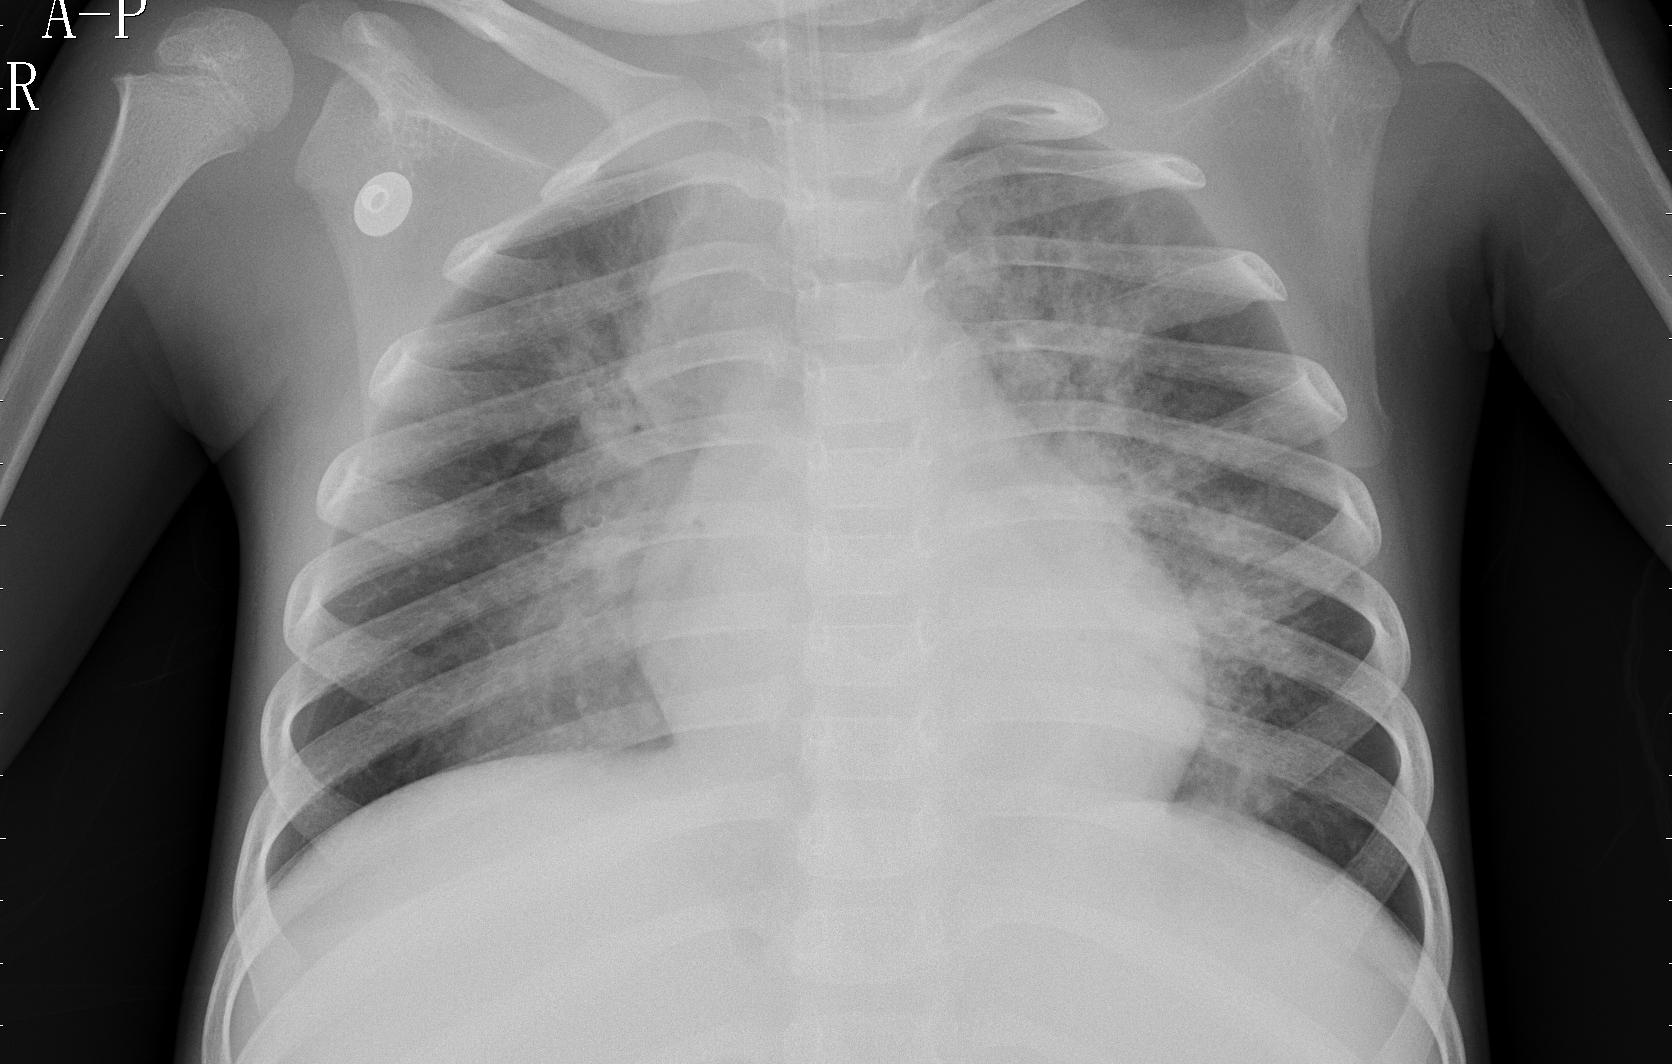
Diagnosis: PNEUMONIA